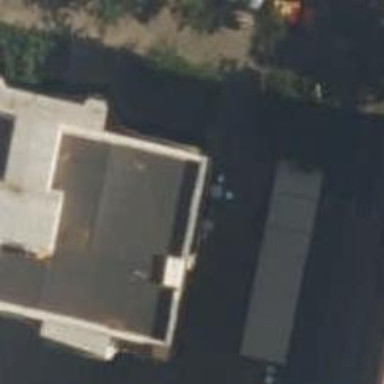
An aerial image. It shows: Pub.